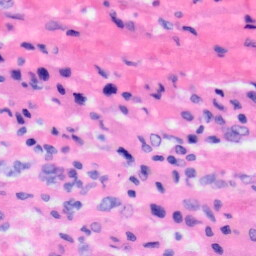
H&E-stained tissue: Liver